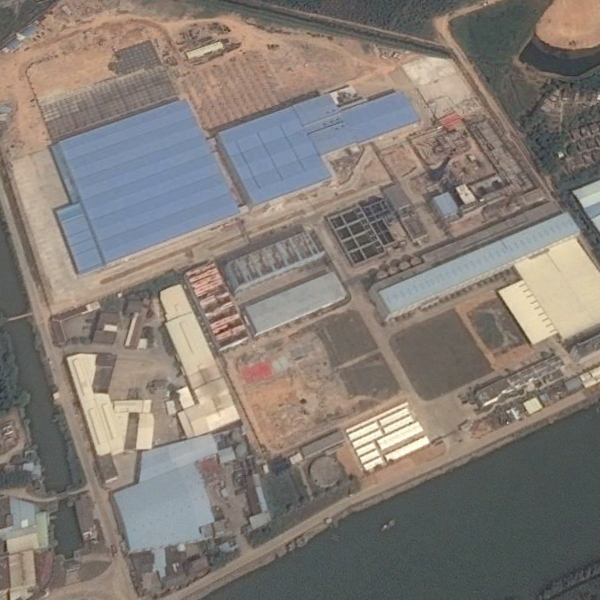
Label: Industrial